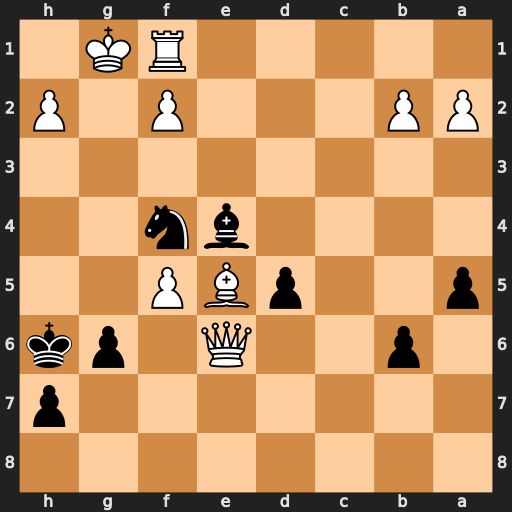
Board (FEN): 8/7p/1p2Q1pk/p2pBP2/4bn2/8/PP3P1P/5RK1
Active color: b
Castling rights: -
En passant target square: -
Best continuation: Nh3#